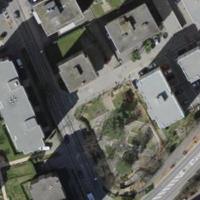
EUNIS habitat code: 54
Species observed at this site:
Ilex aquifolium